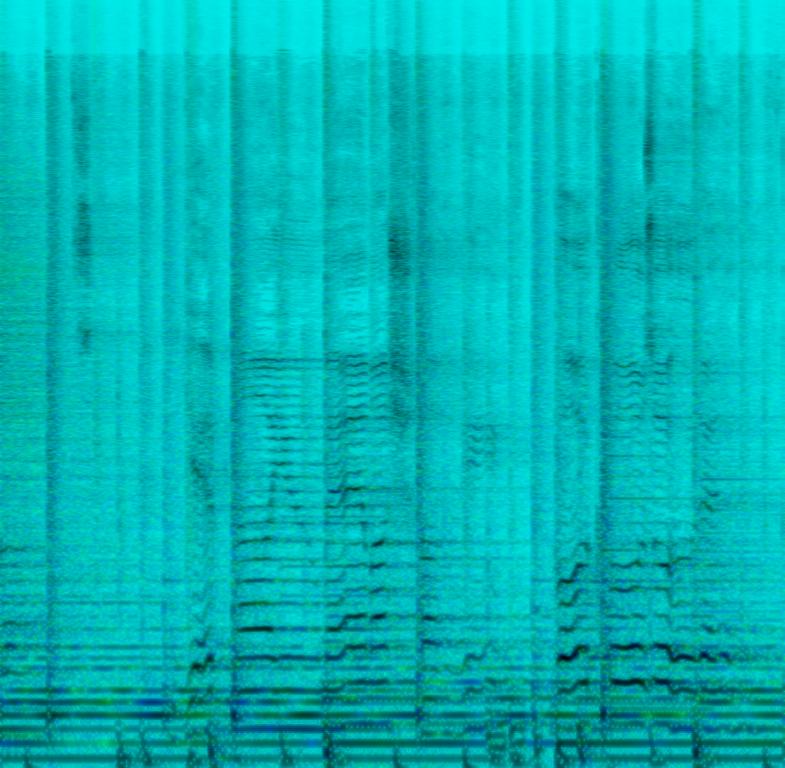
This song is a mellow Christian hymn in a foreign language. The tempo is slow with soft piano, rhythmic acoustic guitar, steady drumming and keyboard harmony. The music is minimalist and the song is a prayerful, melodious, devotional, emotional and thankful Gospel Song/Hymn.